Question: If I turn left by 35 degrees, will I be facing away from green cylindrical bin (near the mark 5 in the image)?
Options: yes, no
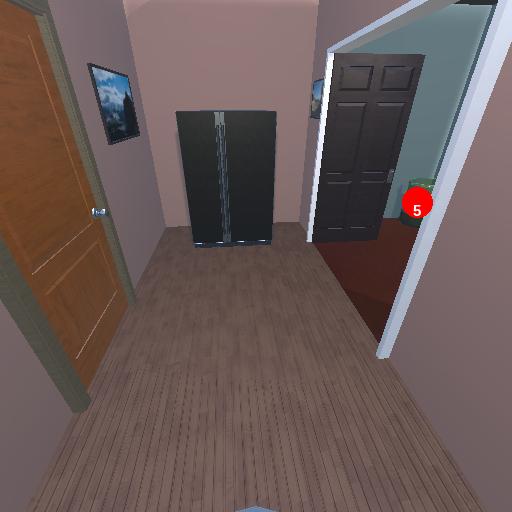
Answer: yes